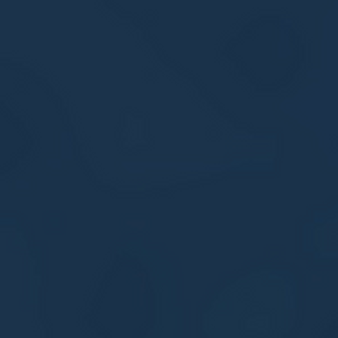
Label: other